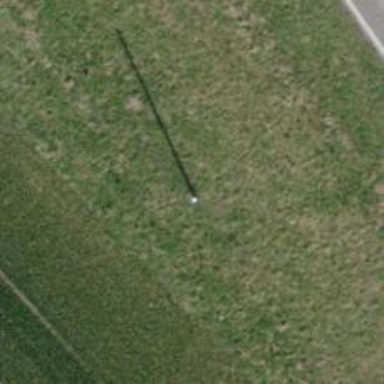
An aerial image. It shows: Power pole.